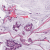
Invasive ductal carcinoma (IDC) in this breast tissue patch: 1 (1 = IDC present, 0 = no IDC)